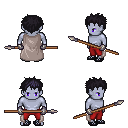
a pixel art fantasy rpg character, male body template, dark elf, purple skin, gray cape, red pants, raven bedhead hairstyle, metal gloves, ghillies, spear, four views (front, back, left, right), 2x2 character sprite sheet, small pixel art, hard edges, no anti-aliasing